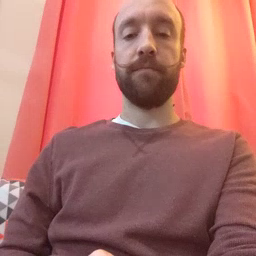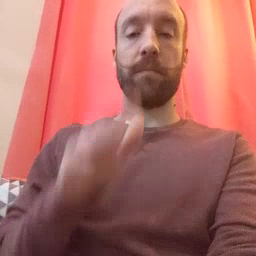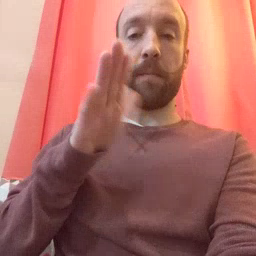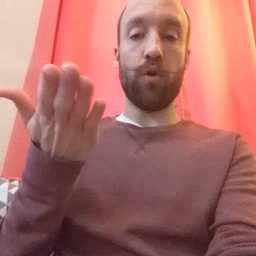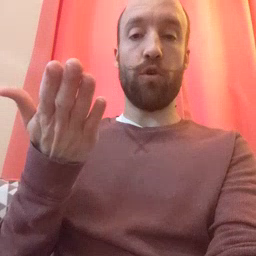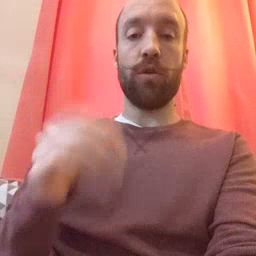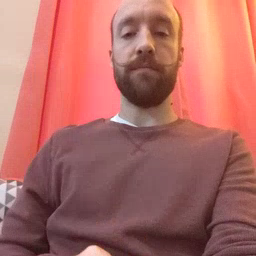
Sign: book